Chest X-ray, PA view. Patient: 38 years old, sex F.
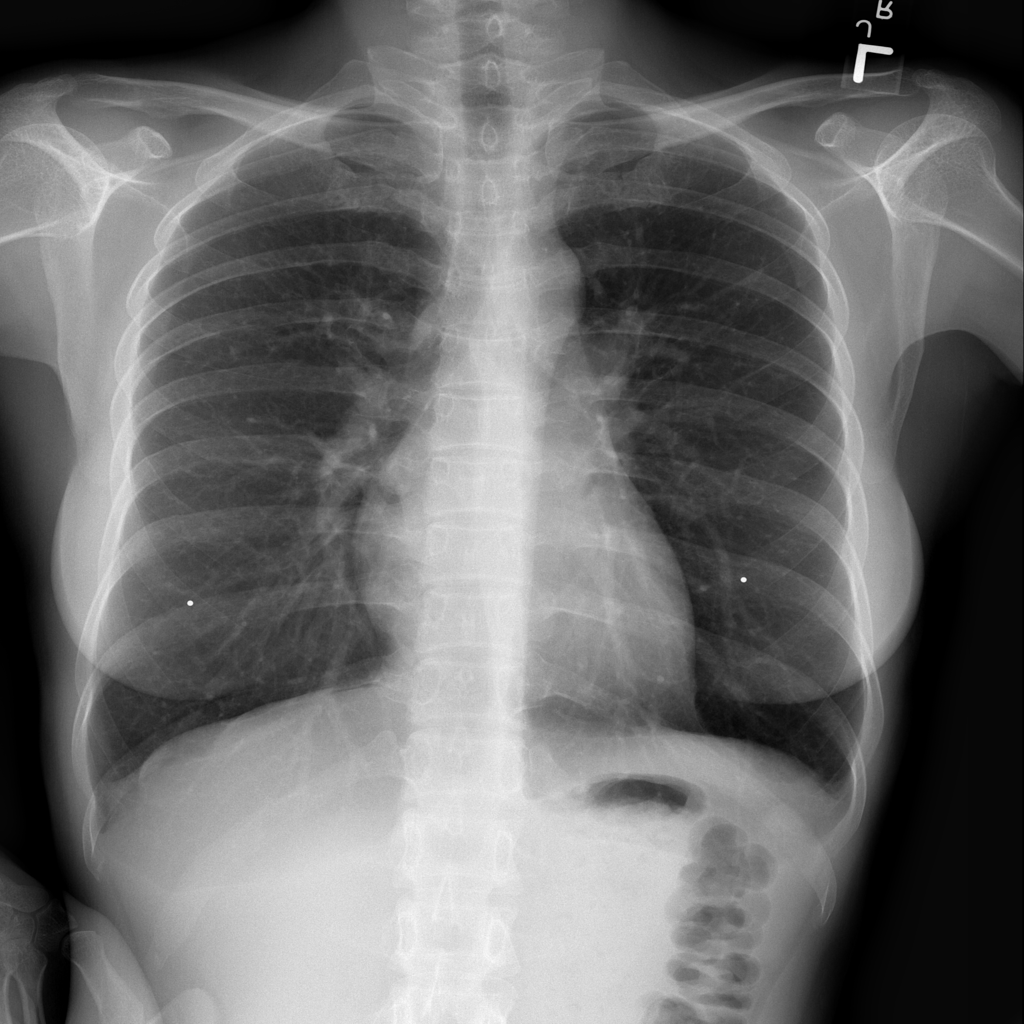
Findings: No Finding